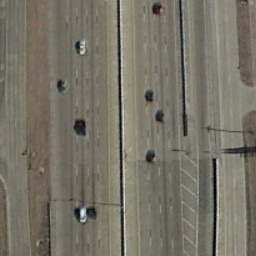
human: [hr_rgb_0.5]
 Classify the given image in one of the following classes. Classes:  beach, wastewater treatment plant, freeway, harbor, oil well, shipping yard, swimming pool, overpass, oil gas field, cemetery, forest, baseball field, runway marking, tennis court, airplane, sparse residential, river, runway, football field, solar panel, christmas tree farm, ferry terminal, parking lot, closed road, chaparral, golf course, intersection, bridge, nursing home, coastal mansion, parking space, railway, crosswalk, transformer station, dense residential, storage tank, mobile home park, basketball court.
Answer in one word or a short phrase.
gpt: freeway